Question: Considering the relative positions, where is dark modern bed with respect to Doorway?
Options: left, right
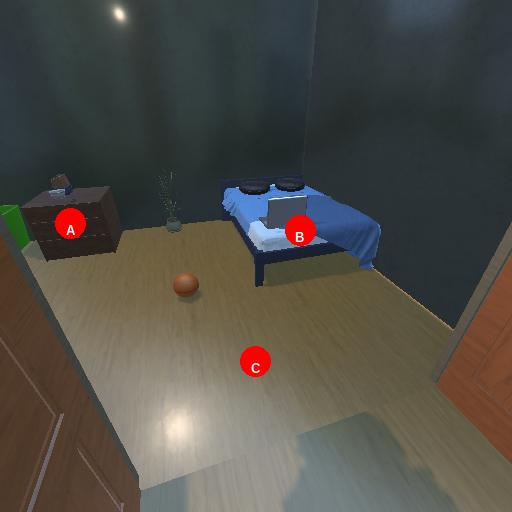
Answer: left